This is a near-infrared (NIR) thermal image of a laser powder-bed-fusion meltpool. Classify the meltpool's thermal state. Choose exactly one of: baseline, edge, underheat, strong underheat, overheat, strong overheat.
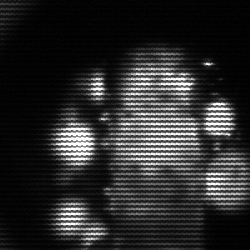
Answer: strong underheat